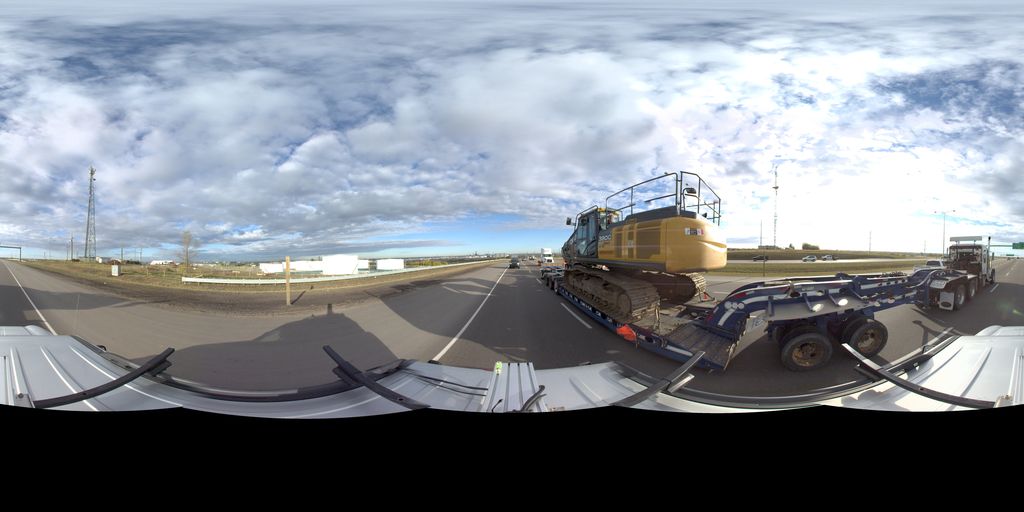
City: edmonton